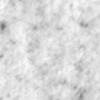
Label: no_change